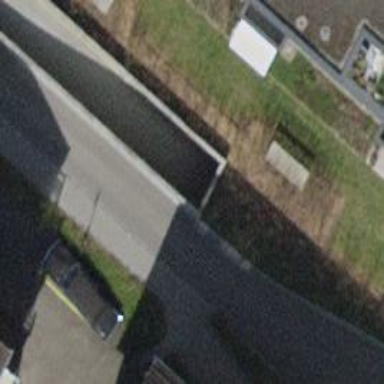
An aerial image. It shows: Parking entrance.